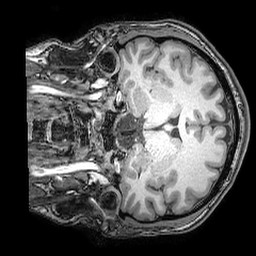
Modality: T1w
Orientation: coronal
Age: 25
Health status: ill
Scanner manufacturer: philips
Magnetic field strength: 3 T
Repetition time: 0.007 s
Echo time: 0.0035 s